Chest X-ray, AP view. Patient: 40 years old, sex M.
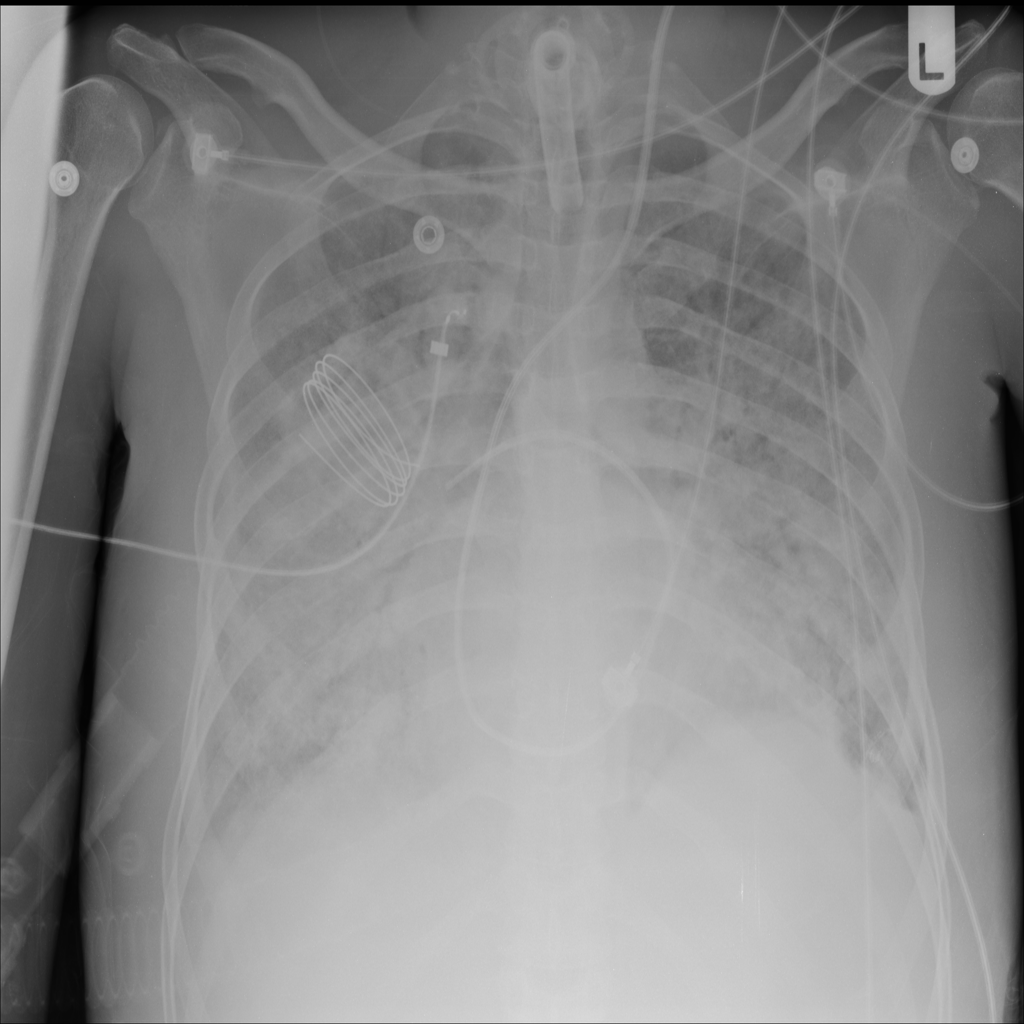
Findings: No Finding